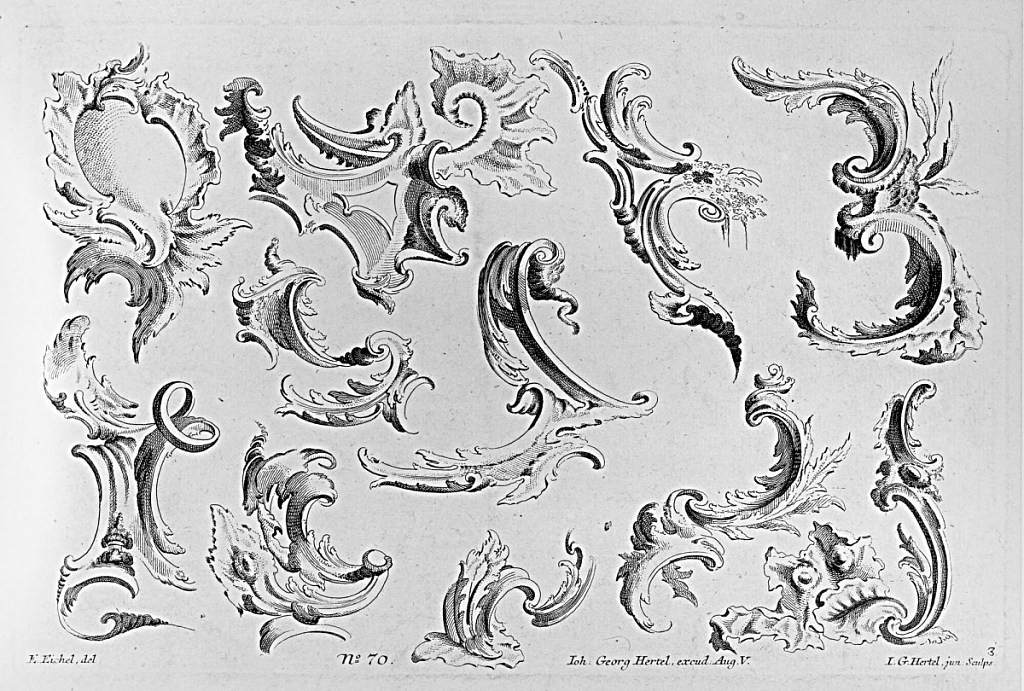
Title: Designs for Rocaille Motifs
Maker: Emmanuel Eichel, German, 1717–1782
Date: mid- 18th century
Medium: Engraving on white laid paper
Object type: Print
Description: Designs for rocaille motifs, featuring scrolls, rinceaux, and leaves, shown from various perspectives. The plate is signed and numbered.